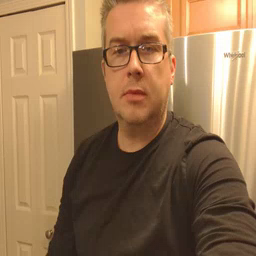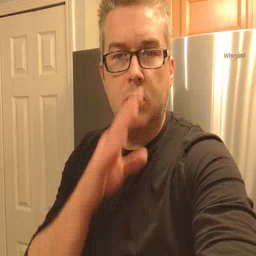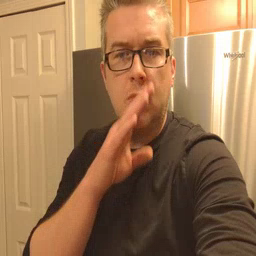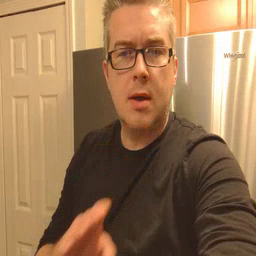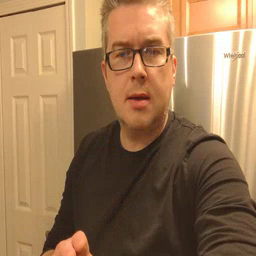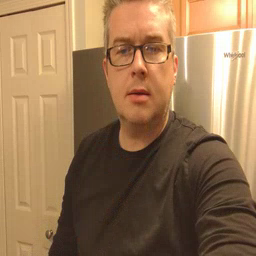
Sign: quiet